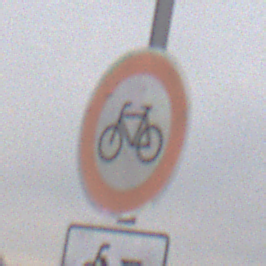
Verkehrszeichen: VerbotRadverkehr
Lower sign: EinspurigeFahrzeugeFrei2
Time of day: Midday
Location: Outdoor (RoadRail)
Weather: Overcast
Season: NotSpecified
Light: Natural